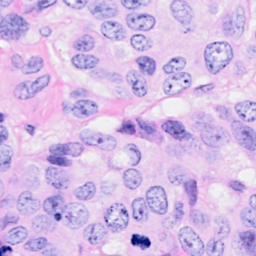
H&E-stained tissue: Breast